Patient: sex M, age 59
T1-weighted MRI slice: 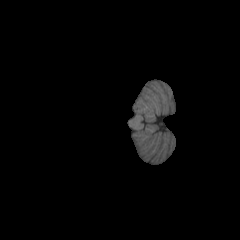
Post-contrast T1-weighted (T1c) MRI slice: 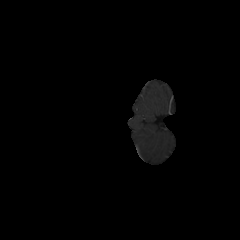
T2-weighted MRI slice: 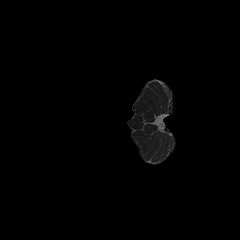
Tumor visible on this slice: no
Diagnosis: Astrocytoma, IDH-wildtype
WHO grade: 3